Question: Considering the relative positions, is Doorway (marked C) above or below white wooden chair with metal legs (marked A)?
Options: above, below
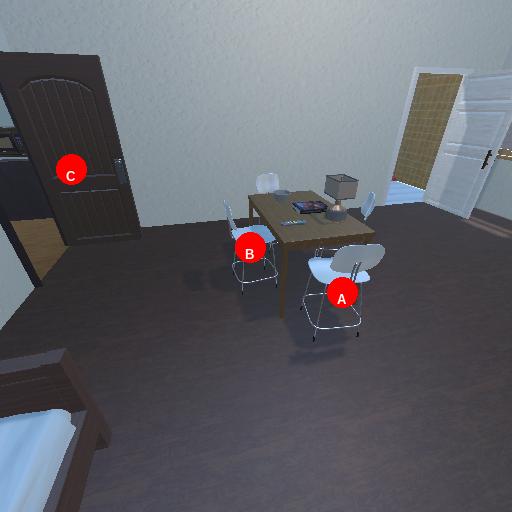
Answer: above